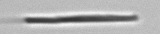
Label: fiber